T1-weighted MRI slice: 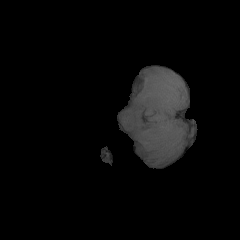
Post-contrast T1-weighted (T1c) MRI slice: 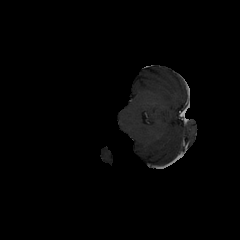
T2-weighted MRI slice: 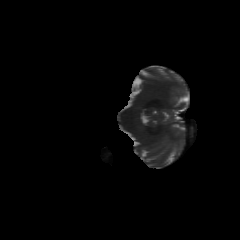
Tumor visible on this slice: no